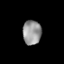
Tissue: lung
Cell type: Epithelial cells
Senescence score: 0.236
Nuclear area (px): 442
Mean DAPI intensity: 150.812